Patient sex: M
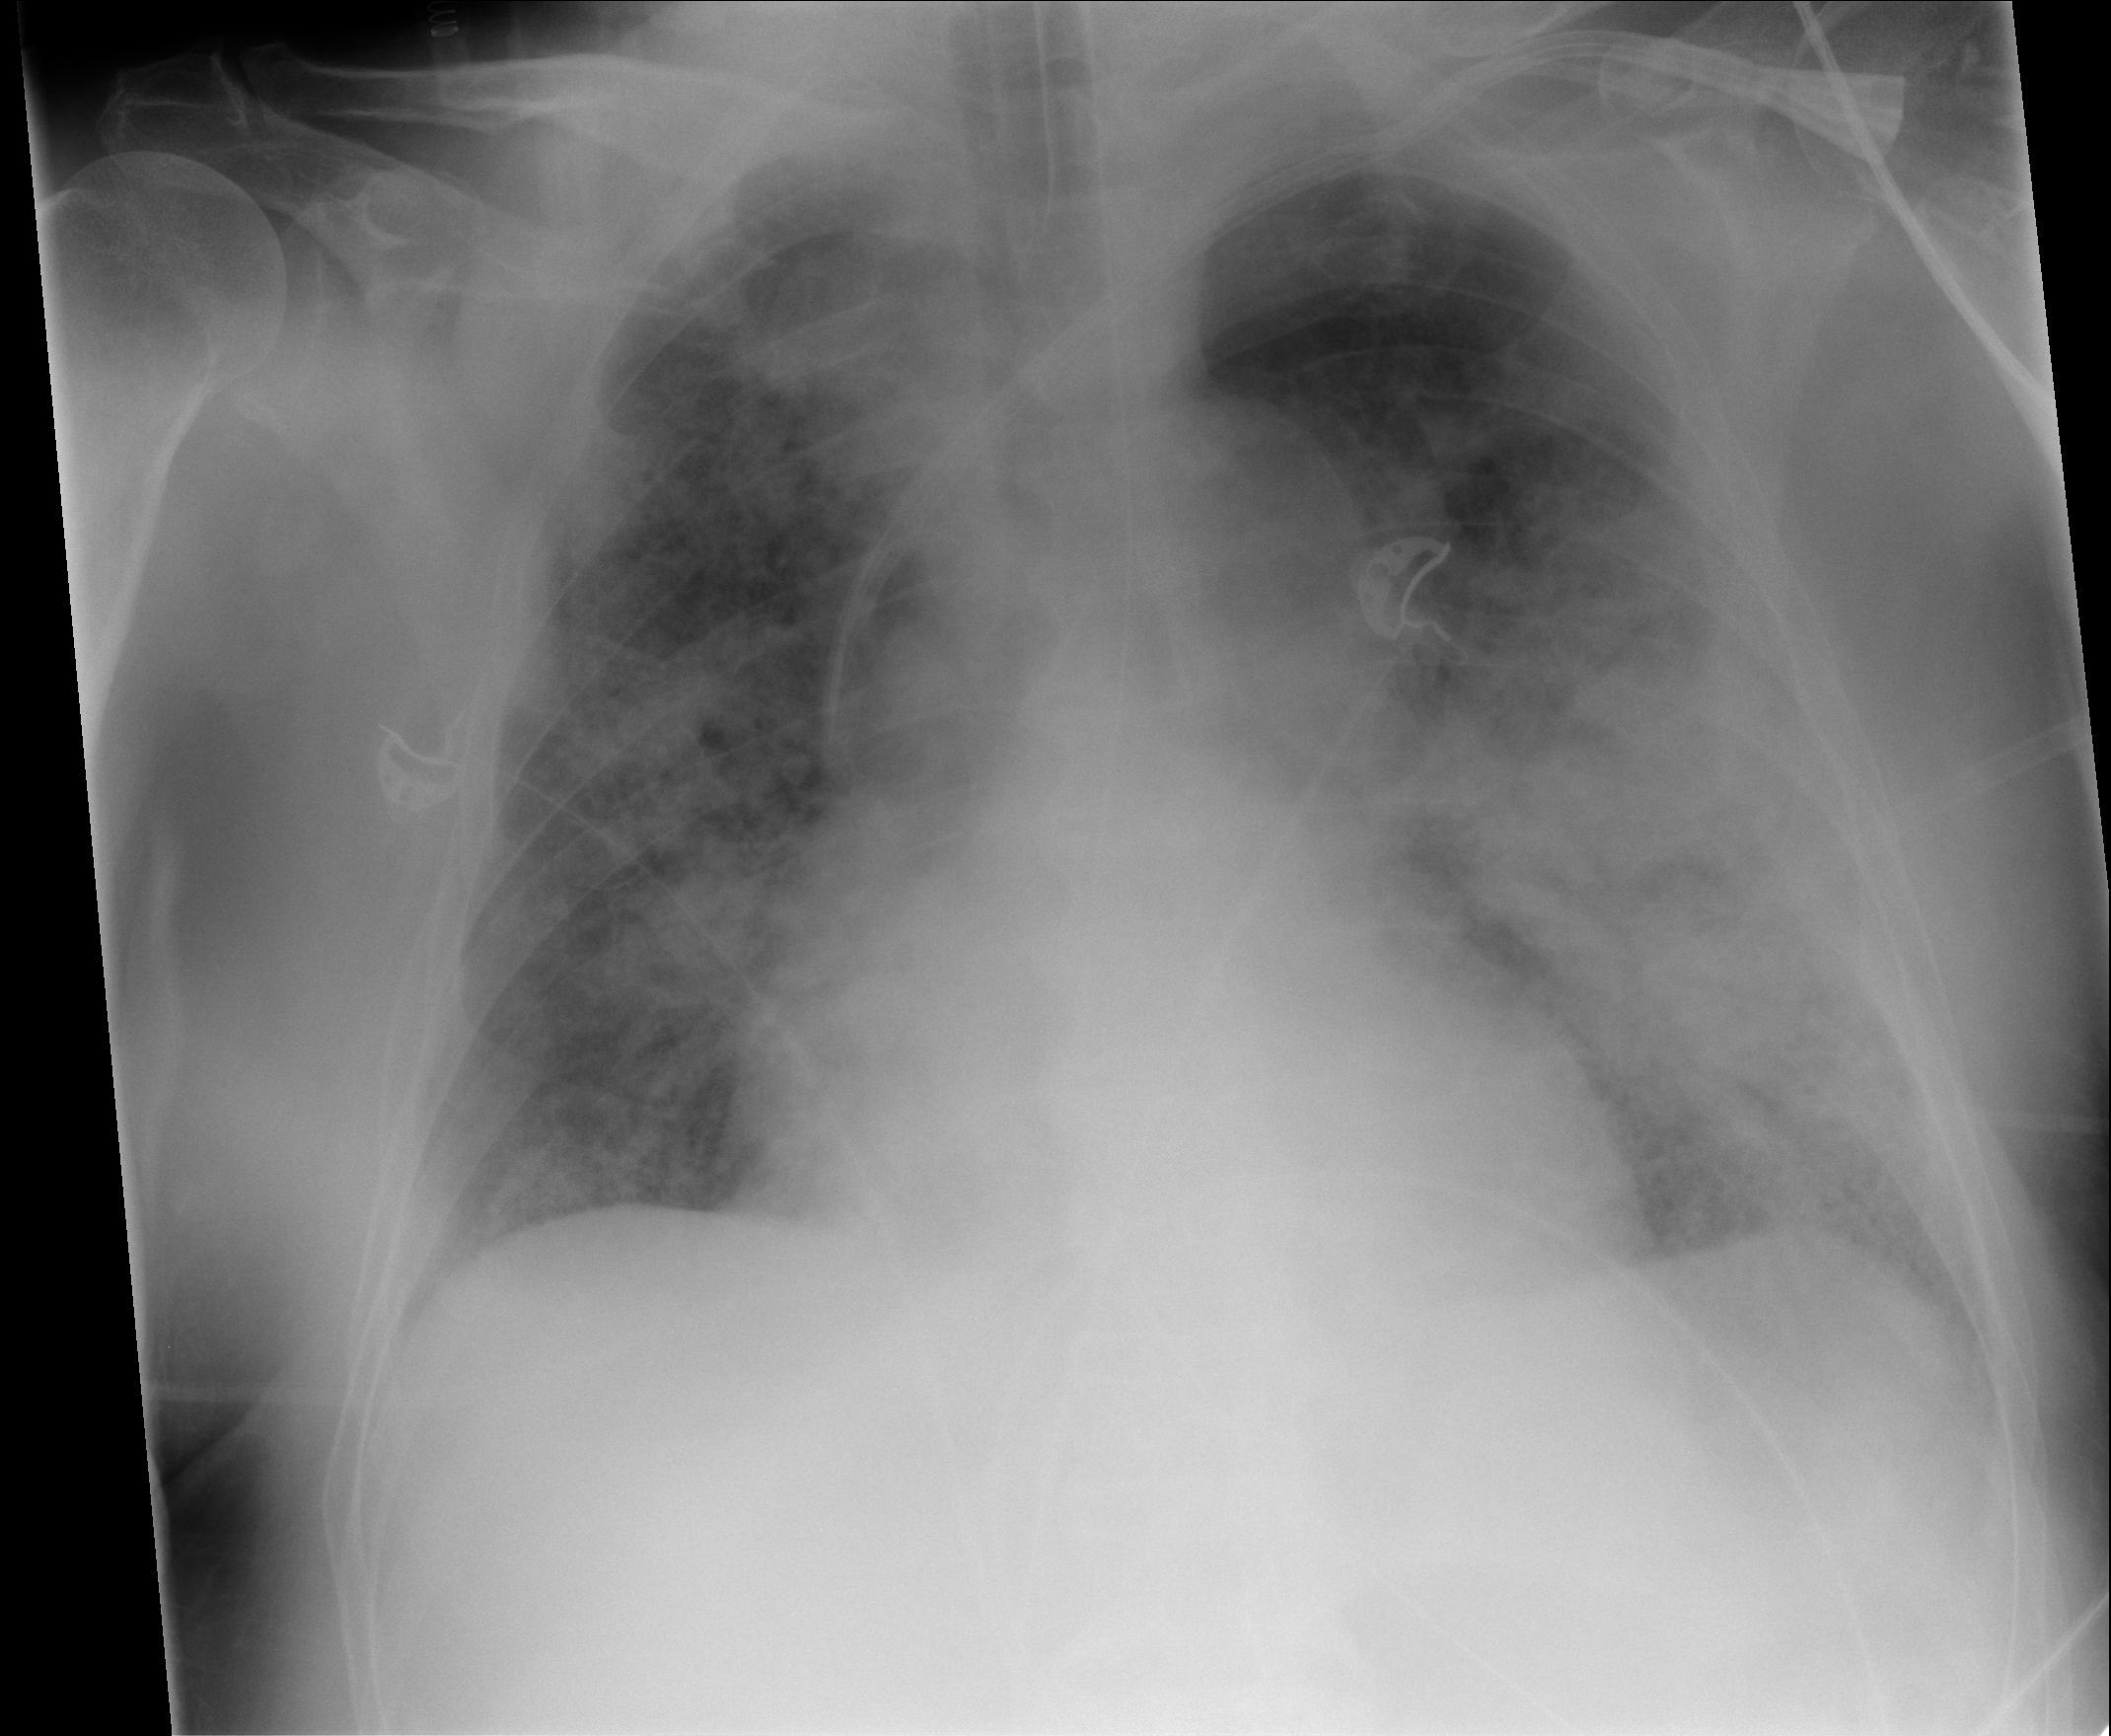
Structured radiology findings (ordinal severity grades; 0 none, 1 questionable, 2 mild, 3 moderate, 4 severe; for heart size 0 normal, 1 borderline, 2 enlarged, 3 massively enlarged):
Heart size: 0
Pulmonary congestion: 0
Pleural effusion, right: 2
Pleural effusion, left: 2
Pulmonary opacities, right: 4
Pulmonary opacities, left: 4
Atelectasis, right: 2
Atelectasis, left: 2